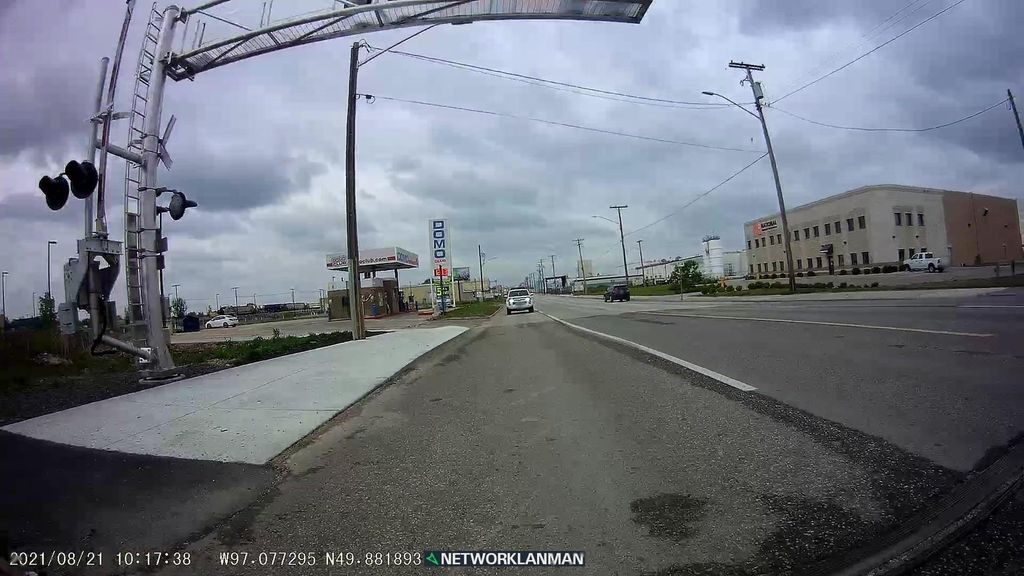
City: winnipeg